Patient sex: M
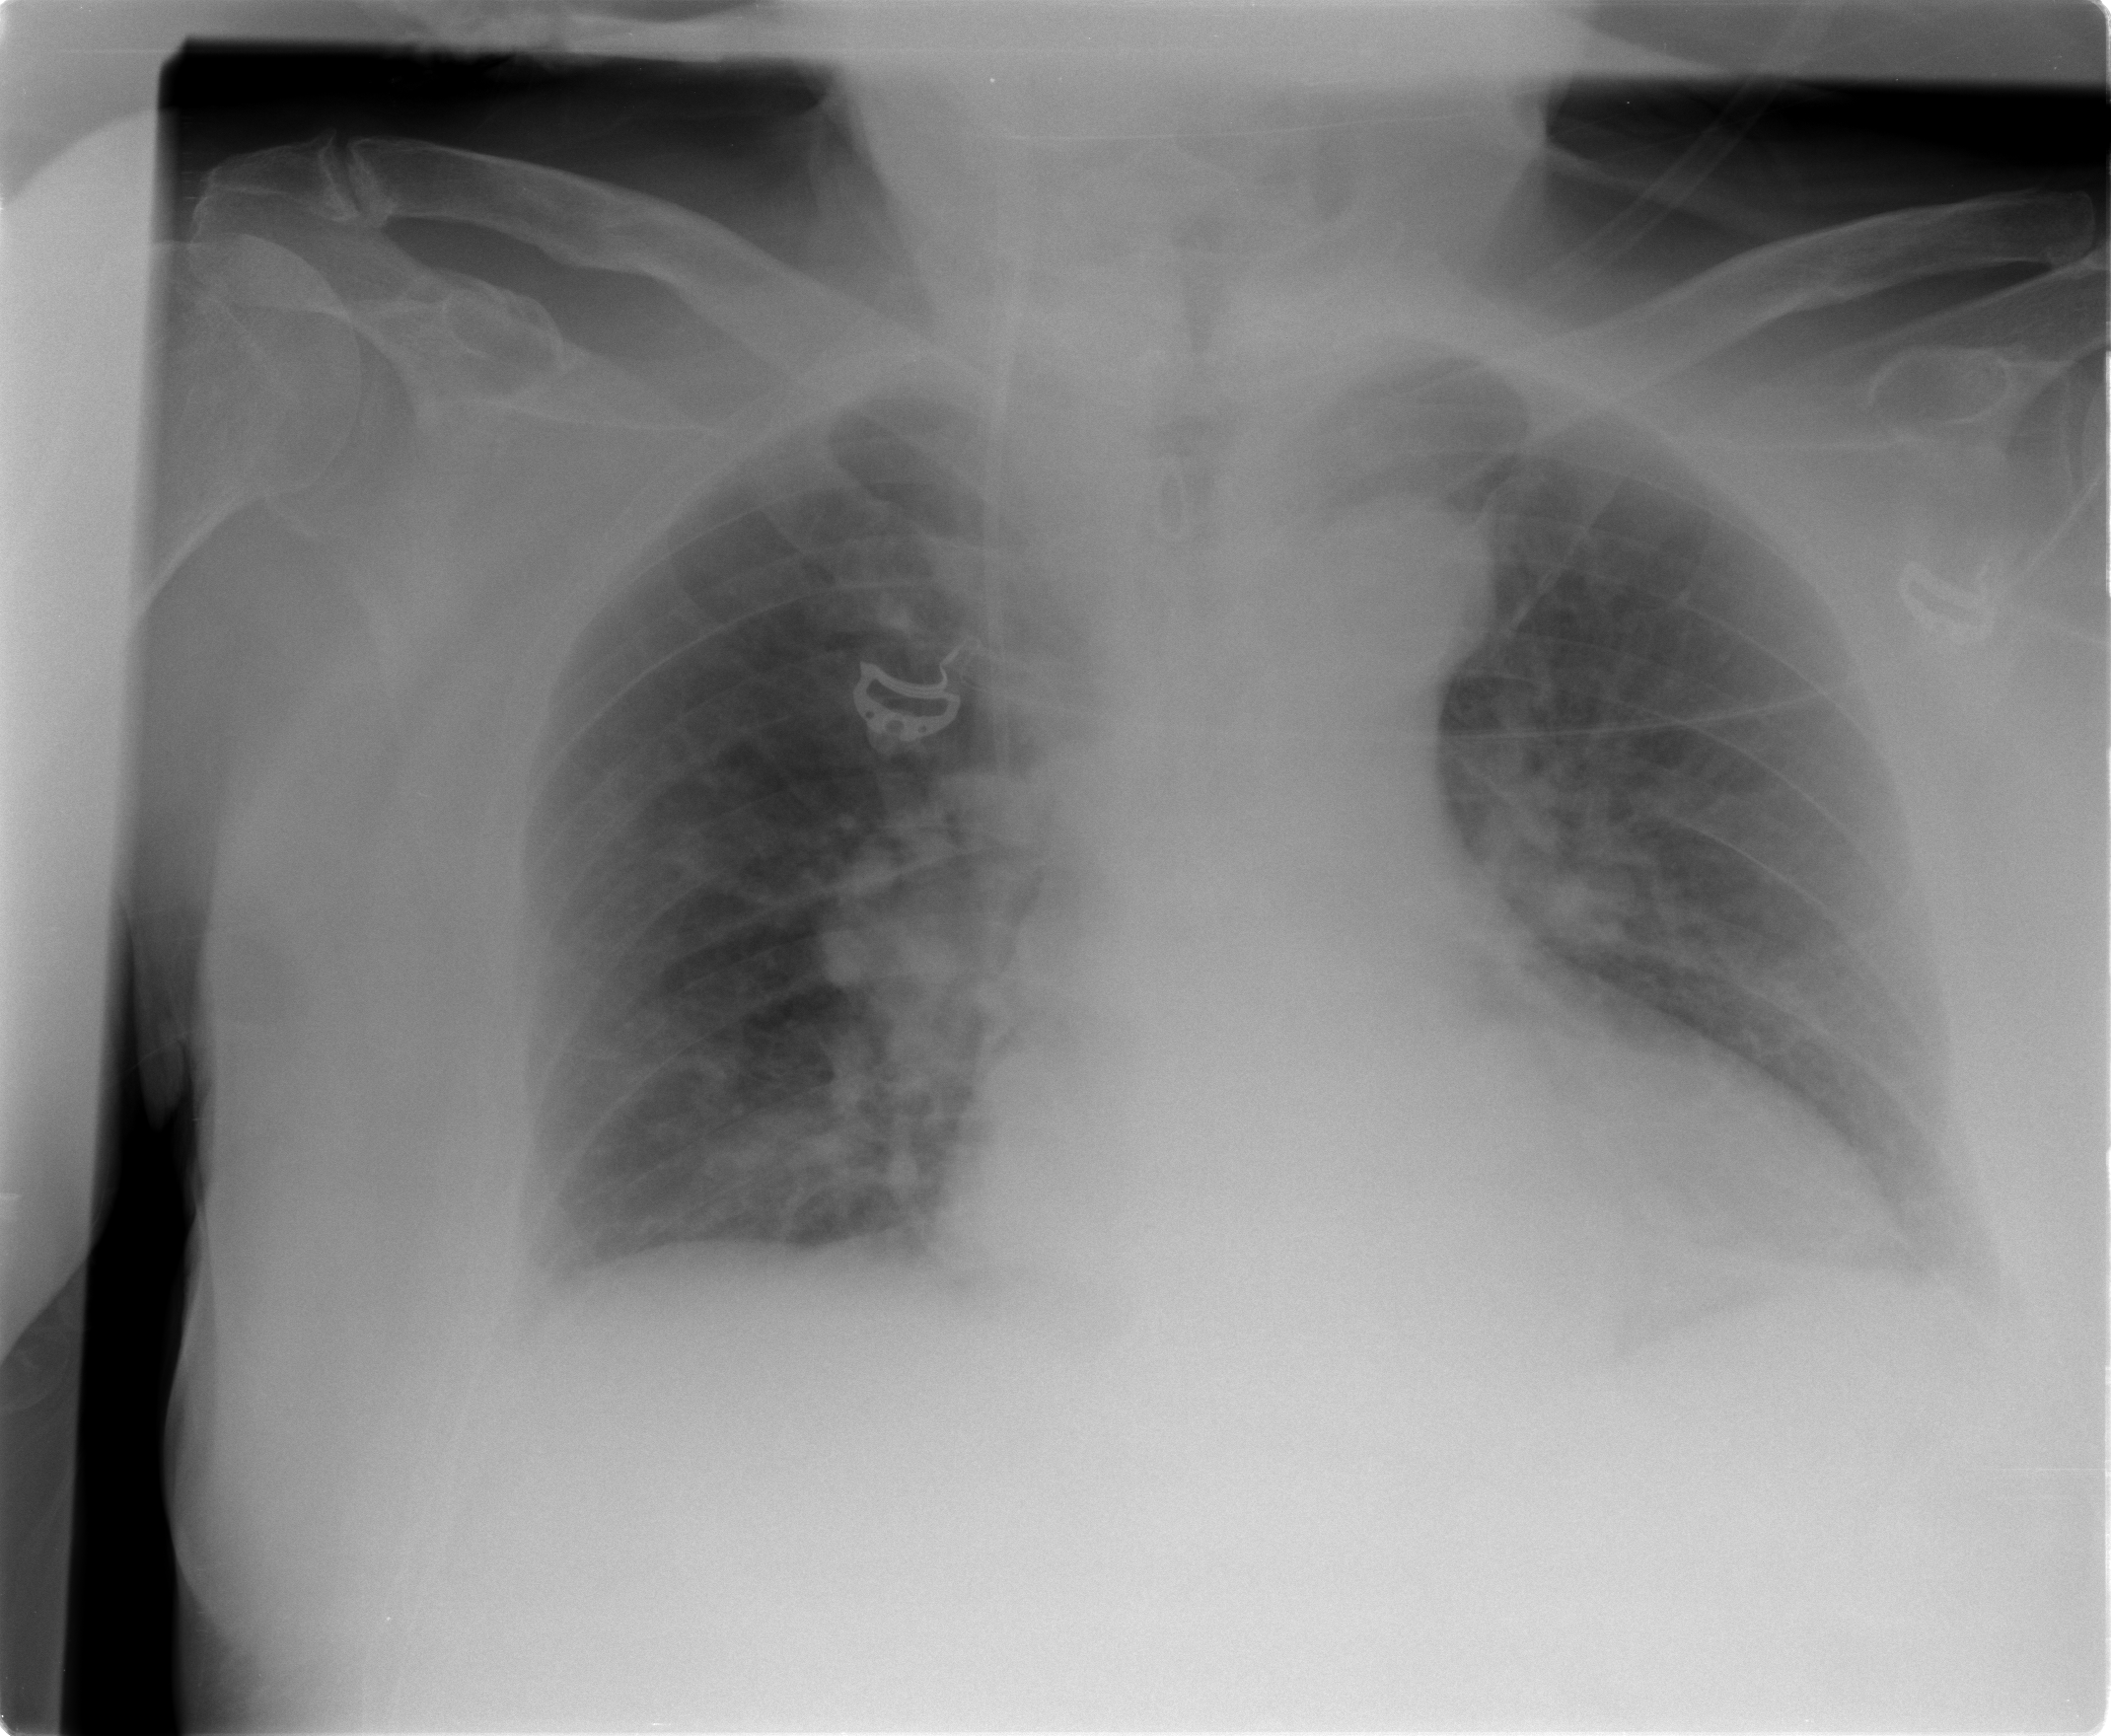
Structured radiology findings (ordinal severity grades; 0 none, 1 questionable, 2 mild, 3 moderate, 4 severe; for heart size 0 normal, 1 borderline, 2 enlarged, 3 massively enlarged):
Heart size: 1
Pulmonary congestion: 2
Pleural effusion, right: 2
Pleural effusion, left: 2
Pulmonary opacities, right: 0
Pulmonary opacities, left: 0
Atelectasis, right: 0
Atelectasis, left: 0